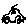
Label: car